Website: home-depot
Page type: review-order
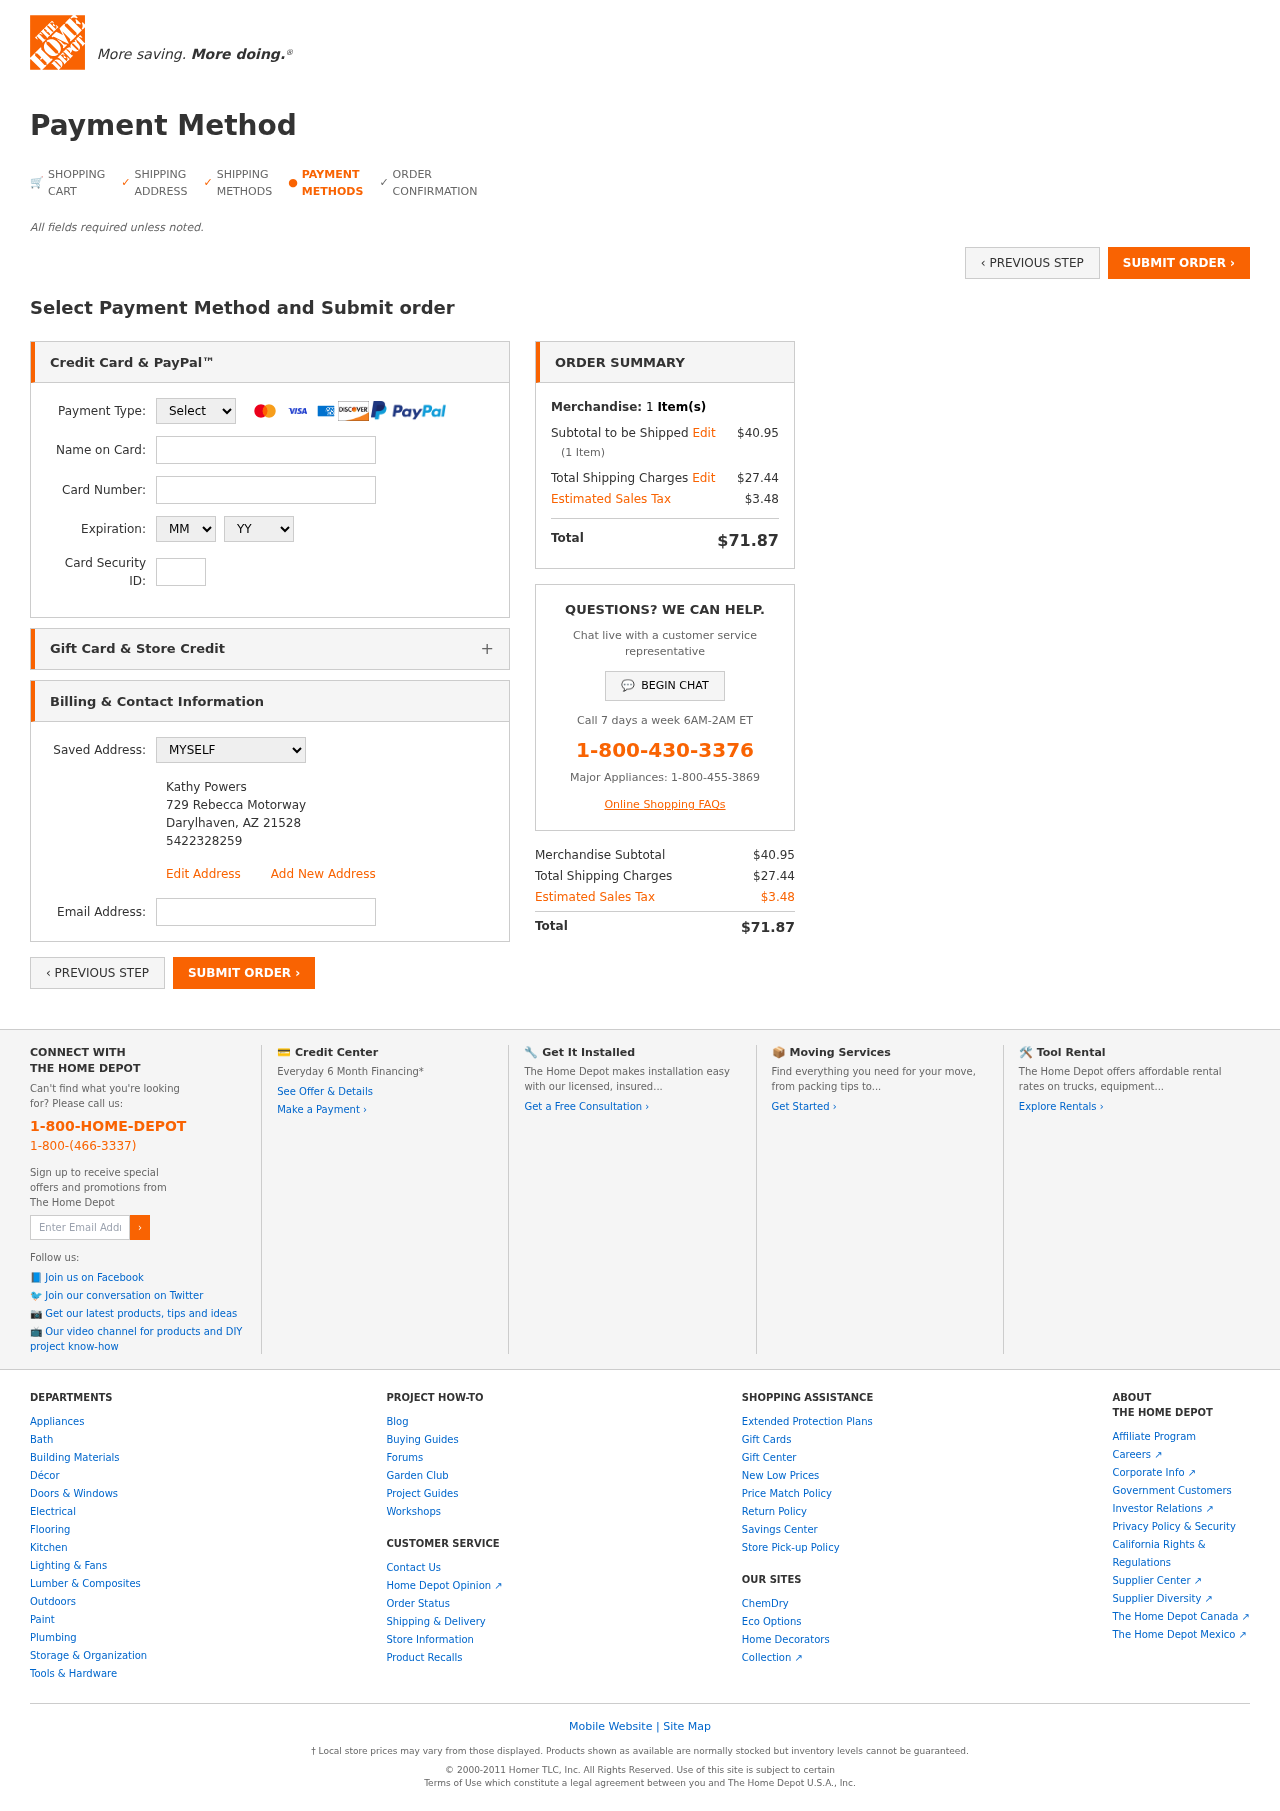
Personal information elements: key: PII_CARD_CVV
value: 308
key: PII_CARD_EXPIRY_MONTH
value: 04
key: PII_CARD_EXPIRY_YEAR
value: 30
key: PII_CARD_NUMBER
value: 6011 7298 7274 6332
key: PII_CARD_TYPE
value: Discover
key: PII_EMAIL
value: kathypowers@gmail.com
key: PII_FULLNAME
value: Kathy Powers
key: PII_FULLNAME2
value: Kathy Powers
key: PII_STREET2
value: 729 Rebecca Motorway
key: PII_CITY2
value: Darylhaven
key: PII_STATE_ABBR2
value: AZ
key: PII_POSTCODE2
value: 21528
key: PII_PHONE2
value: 5422328259
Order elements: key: ORDER_NUM_ITEMS
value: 1
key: ORDER_SUBTOTAL
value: $40.95
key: ORDER_NUM_ITEMS2
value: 1
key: ORDER_SHIPPING_COST
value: $27.44
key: ORDER_TAX
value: $3.48
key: ORDER_TOTAL
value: $71.87
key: ORDER_SUBTOTAL2
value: $40.95
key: ORDER_SHIPPING_COST2
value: $27.44
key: ORDER_TAX2
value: $3.48
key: ORDER_TOTAL2
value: $71.87